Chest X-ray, AP view. Patient: 58 years old, sex M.
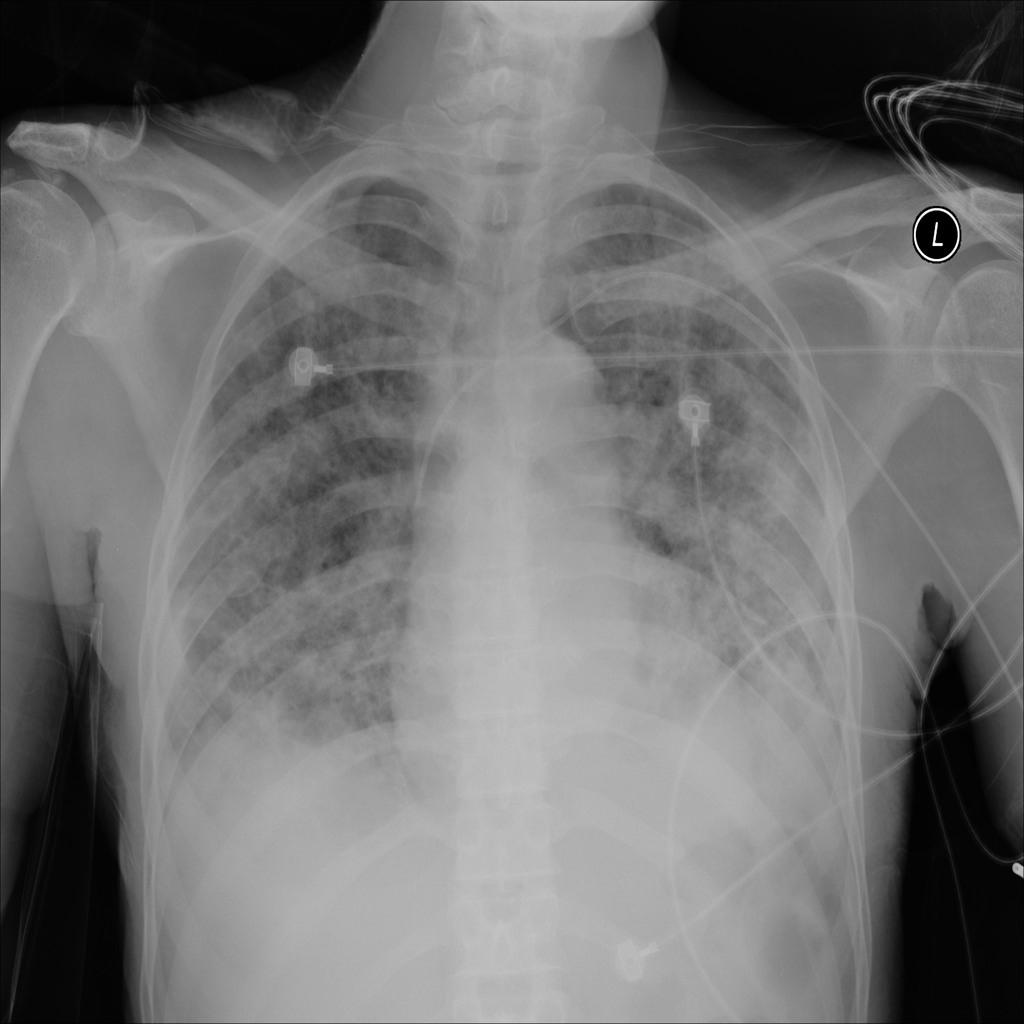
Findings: Infiltration